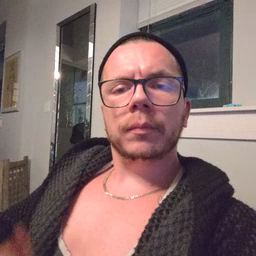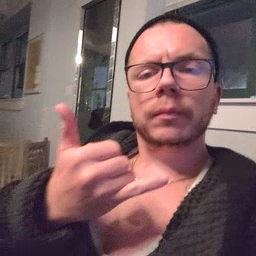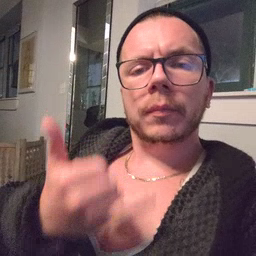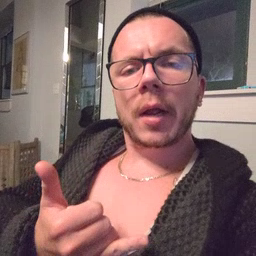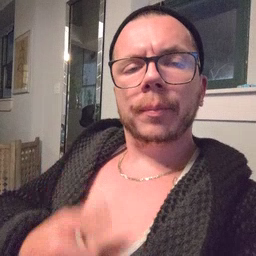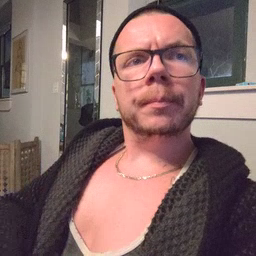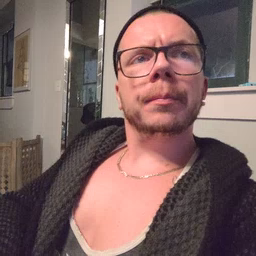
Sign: now